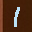
Label: 1